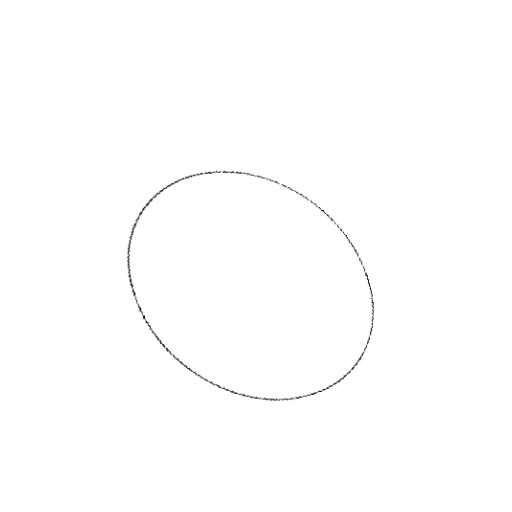
Crossing number: 0